Question: I'm new to entity framework and when I'm creating some sample projects I got following error .
" Entity type 'StudentSubject' is not mapped."
Following is the table diagram.

The issue is it is not generating the mapping for StudentSubject which holds the records of many to many mapping of student and subject tables.
But if I introduce a new column as Id to table StudentSubject and make it the primary key and remove the composite primary key then it works. I want to know why is this happening and is the way I did is the rite way to do it in model first approach.
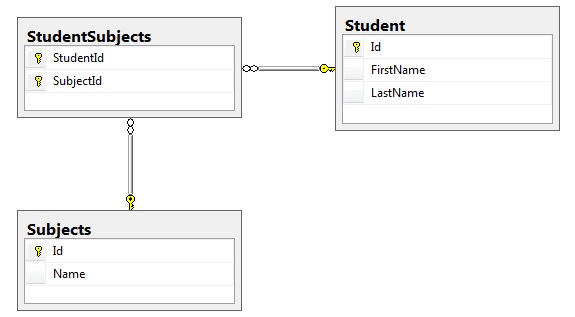
Answer: I can't see your code but this is how I usually map it. Note this requires no fluent api mapping
'''
public class Student
{
public int Id { get; set; }
public string FirstName {get; set; }
public string LastName {get; set; }
public virtual ICollection<StudentSubject> StudentSubjects { get; set; }
}
public class Subject
{
public int Id { get; set; }
public string Name {get; set; }
public virtual ICollection<StudentSubject> StudentSubjects { get; set; }
}
public class StudentSubject
{
[Key]
[Column(Order = 1)]
public int StudentId { get; set; }
[Key]
[Column(Order = 2)]
public int SubjectId{ get; set; }
public virtual Student Student { get; set; }
public virtual Subject Subject { get; set; }
}
'''